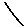
Label: line